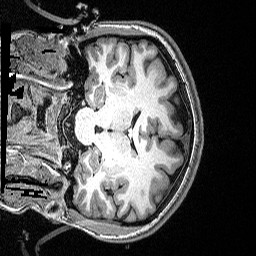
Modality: T1w
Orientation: coronal
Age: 21
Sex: female
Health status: ill
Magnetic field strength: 3 T
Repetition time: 2.53 s
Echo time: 0.00331 s